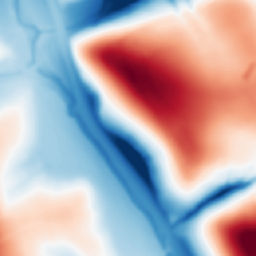
Category: multiscale
Decomposition family: dog
Decomposition parameters: sigma_low: 2
sigma_high: 50
Upsampling method: nearest
Upsampling parameters: scale: 2
Upsampling scale: 2